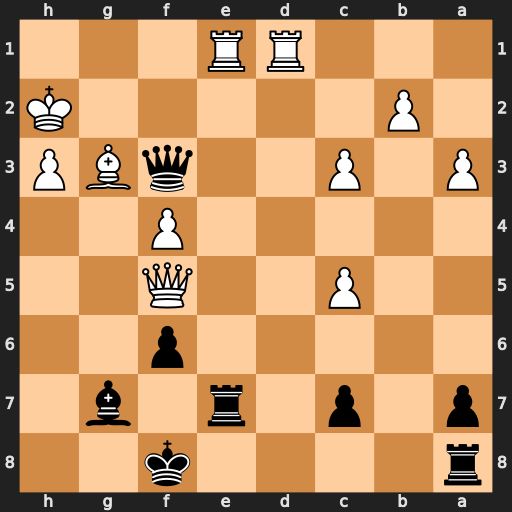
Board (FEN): r4k2/p1p1r1b1/5p2/2P2Q2/5P2/P1P2qBP/1P5K/3RR3
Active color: b
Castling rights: -
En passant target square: -
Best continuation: Re2+ Rxe2 Qxe2+ Kg1 Qxd1+